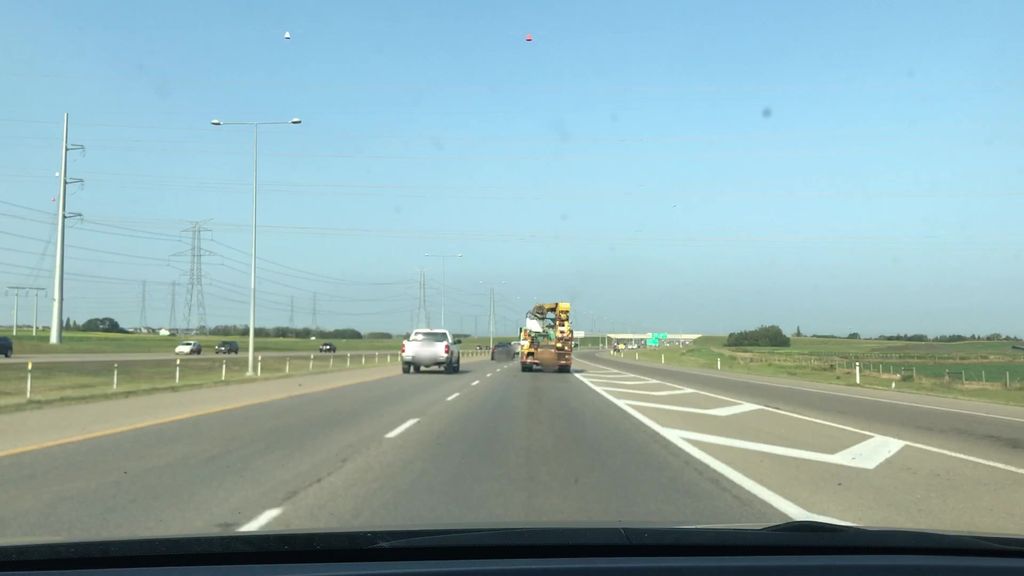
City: edmonton